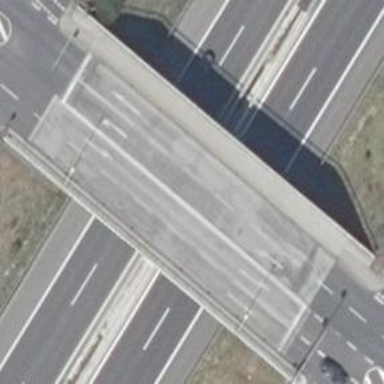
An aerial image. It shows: Bridge with beam structure.